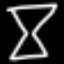
Label: hourglass